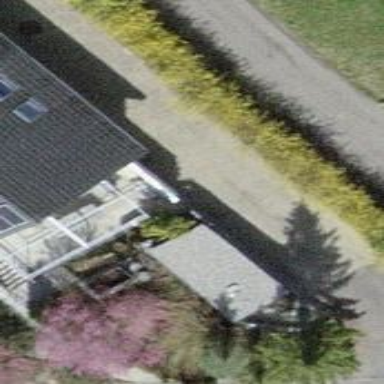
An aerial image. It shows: Garage.